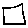
Label: square